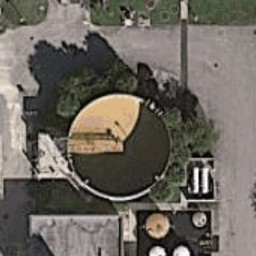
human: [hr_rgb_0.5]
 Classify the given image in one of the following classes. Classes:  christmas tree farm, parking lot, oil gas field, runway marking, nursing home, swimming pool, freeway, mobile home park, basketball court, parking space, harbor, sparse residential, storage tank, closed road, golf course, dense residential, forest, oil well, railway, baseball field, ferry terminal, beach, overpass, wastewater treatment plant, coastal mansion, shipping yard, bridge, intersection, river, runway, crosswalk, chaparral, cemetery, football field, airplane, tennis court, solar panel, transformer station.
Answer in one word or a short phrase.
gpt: wastewater treatment plant